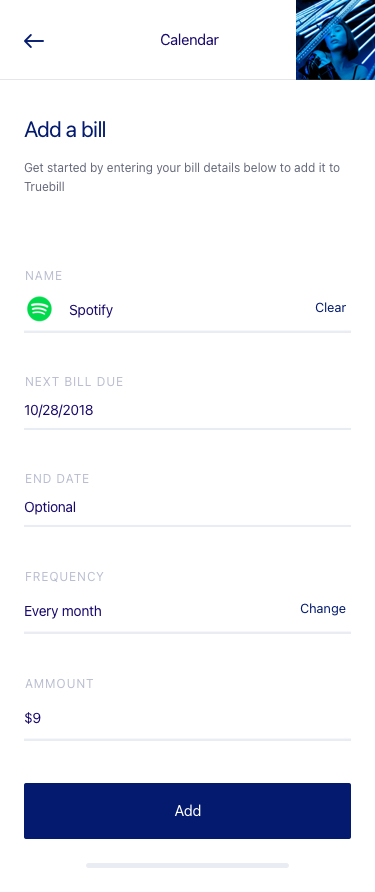
Text in this UI design:
Add a bill
Get started by entering your bill details below to add it to Truebill
Clear
Change